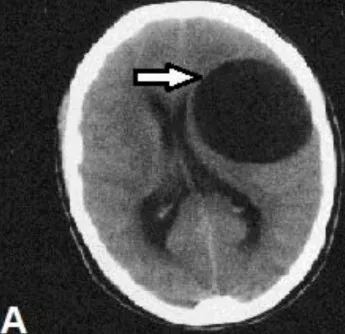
Cerebral CT scan.
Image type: radiology (ct)